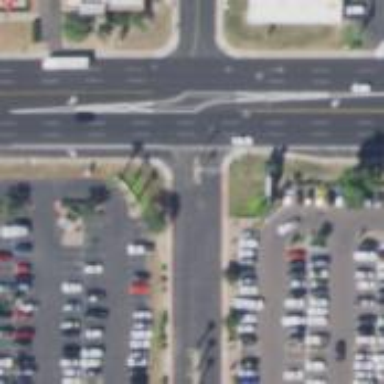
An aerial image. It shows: Solid stop line on the road.